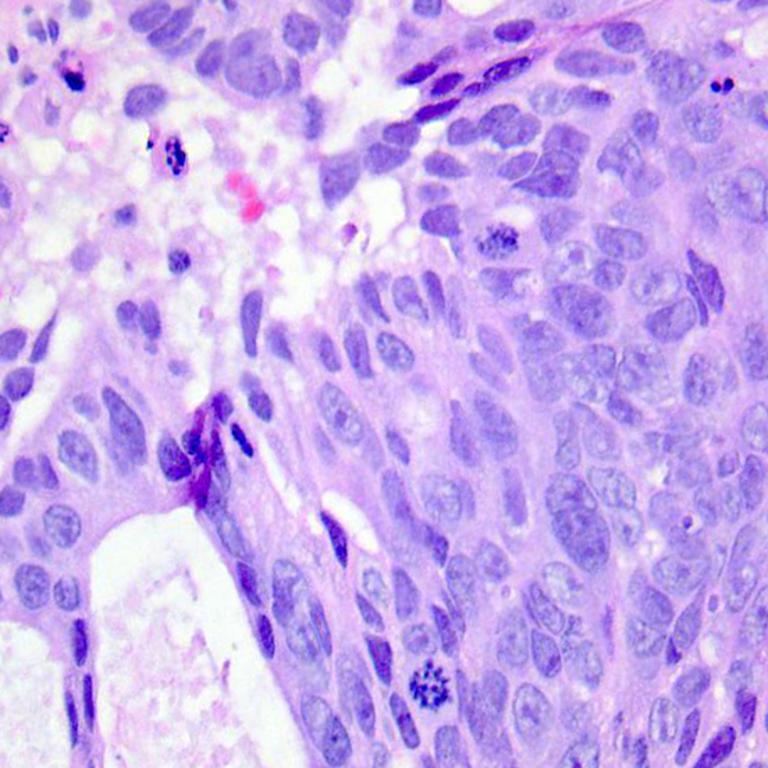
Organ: colon
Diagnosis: adenocarcinomas